Field crop: maize
Growth stage: 2
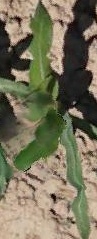
Species: maize